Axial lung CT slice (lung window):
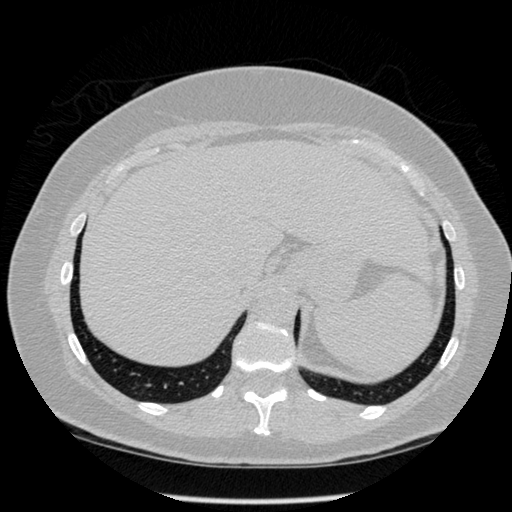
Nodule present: no